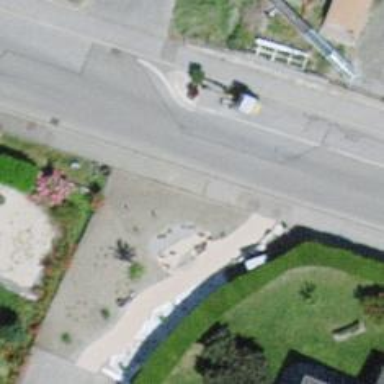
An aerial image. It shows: Brown bench.